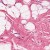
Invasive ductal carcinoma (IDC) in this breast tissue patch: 0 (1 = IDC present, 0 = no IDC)